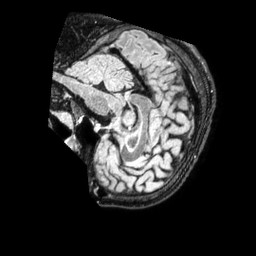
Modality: FLAIR
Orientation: sagittal
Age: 20
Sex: male
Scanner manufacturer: philips
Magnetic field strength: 1.5 T
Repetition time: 4.8 s
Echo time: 0.3362 s